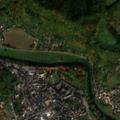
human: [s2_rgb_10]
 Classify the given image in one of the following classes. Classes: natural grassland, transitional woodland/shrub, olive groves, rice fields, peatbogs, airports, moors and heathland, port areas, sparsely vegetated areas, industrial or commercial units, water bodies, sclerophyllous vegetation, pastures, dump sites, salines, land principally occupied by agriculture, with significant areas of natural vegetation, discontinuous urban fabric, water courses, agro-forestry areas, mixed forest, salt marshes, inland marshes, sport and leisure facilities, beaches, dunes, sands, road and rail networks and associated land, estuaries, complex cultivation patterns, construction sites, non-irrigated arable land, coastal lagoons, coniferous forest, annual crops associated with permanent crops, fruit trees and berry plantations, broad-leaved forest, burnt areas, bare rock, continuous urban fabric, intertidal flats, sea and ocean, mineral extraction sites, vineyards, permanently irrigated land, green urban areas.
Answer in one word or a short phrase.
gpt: continuous urban fabric, discontinuous urban fabric, non-irrigated arable land, pastures, broad-leaved forest, coniferous forest